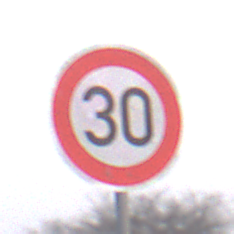
Verkehrszeichen: Geschwindigkeit30
Umgebung: Outdoor, Nature
Tageszeit: SunriseSunset
Wetter: Clear
Licht: Natural
Jahreszeit: NotSpecified
Kontrast: LowContrast